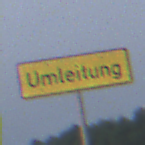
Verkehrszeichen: Umleitungsankuendigung
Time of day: SunriseSunset
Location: Outdoor (Nature)
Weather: Overcast
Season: NotSpecified
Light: Natural